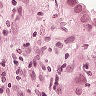
Metastatic tissue present: yes